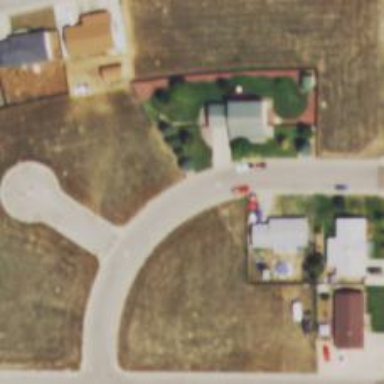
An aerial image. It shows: Residential road.